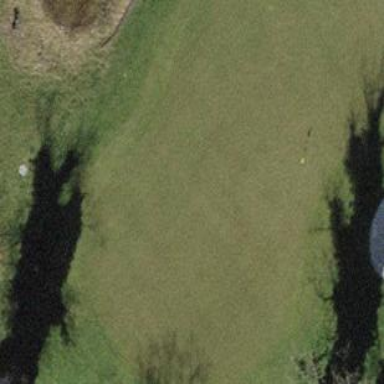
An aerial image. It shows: Golf green.